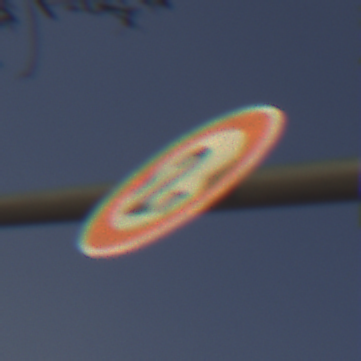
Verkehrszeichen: TatsaechlicheBreite2
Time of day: SunriseSunset
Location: Outdoor (Nature)
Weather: PartlyCloudy
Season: NotSpecified
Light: Natural